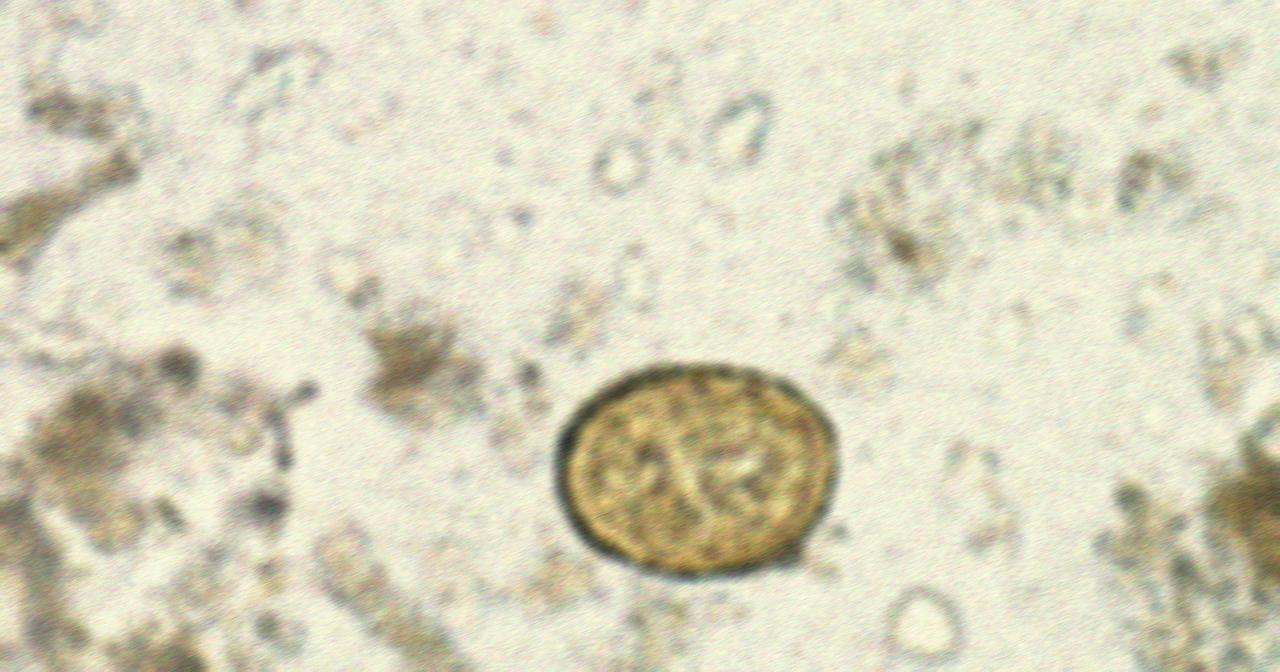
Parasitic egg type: Ascaris lumbricoides